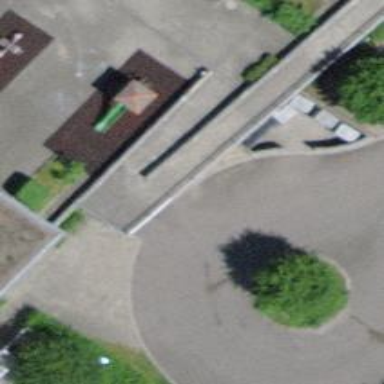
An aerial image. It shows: Parking entrance.